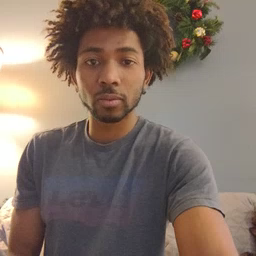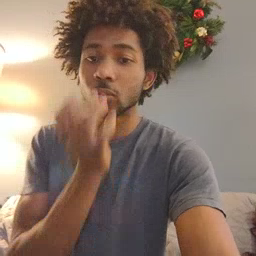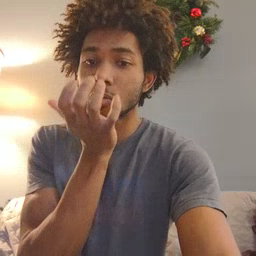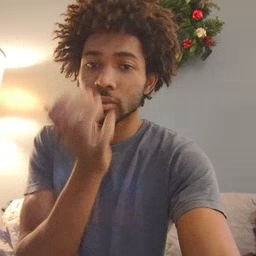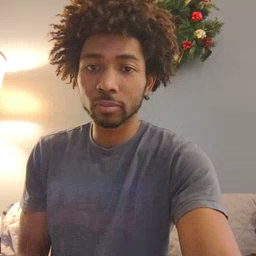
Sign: grass